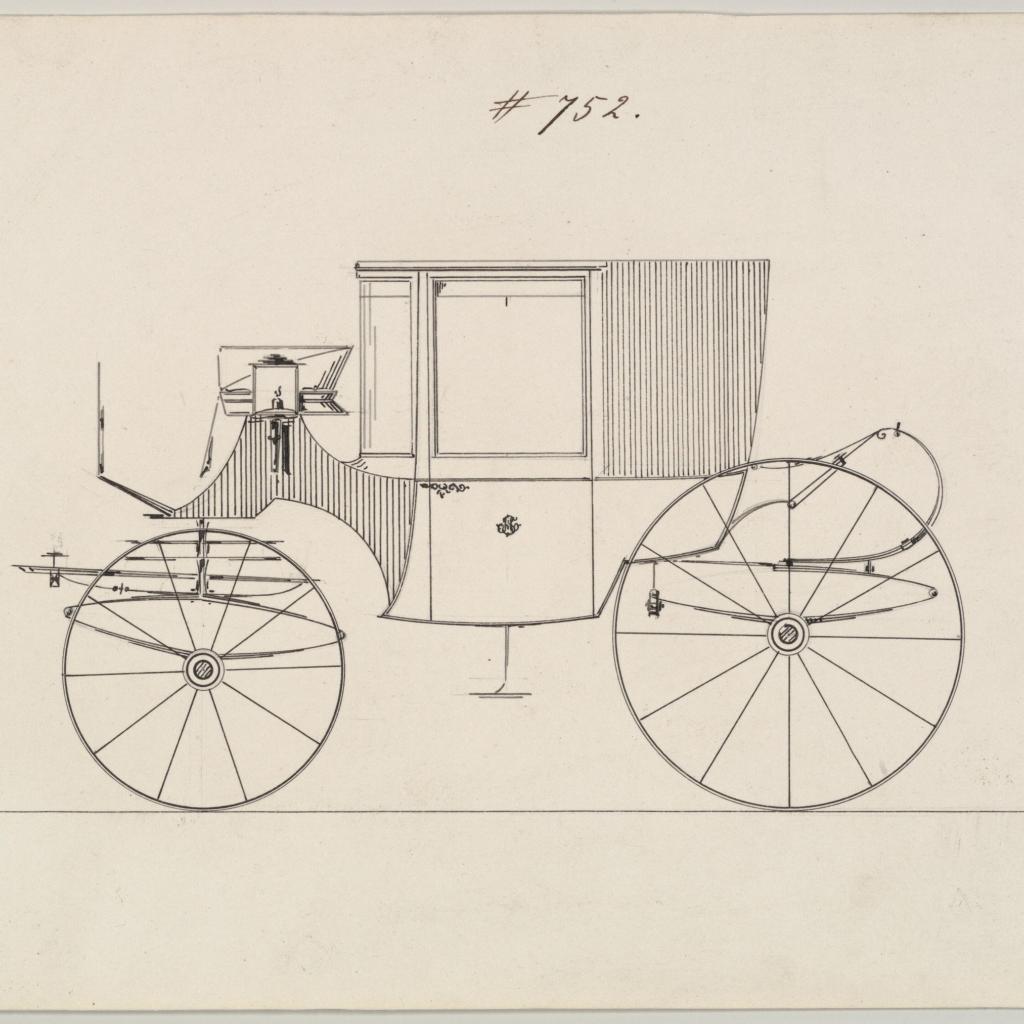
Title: Design for Coupé, no. 752
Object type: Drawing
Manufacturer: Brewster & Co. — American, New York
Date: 1850–70
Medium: Pen and black ink
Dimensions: sheet: 6 x 8 9/16 in. (15.2 x 21.7 cm)
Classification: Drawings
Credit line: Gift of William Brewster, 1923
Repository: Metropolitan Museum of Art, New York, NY